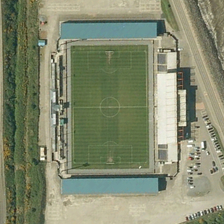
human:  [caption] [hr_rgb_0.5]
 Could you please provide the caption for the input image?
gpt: a football field is near a road .

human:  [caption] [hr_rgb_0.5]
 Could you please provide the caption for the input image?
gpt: a football field is near a road .

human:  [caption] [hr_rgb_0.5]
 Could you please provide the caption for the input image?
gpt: a football field is near a road .

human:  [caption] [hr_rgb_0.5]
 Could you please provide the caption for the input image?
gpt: a football field is near a road .

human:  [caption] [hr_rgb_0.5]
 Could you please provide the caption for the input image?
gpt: a football field is near a road .